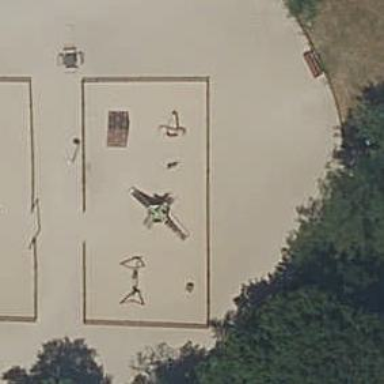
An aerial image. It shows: Playground area for leisure activities on the land.